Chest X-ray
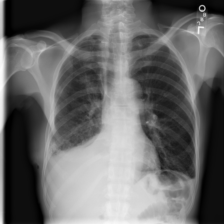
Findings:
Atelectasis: negative
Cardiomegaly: negative
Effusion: negative
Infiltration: positive
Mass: negative
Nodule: negative
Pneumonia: negative
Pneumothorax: positive
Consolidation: negative
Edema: negative
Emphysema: negative
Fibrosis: negative
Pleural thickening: negative
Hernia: negative